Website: walmart
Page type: order-returns
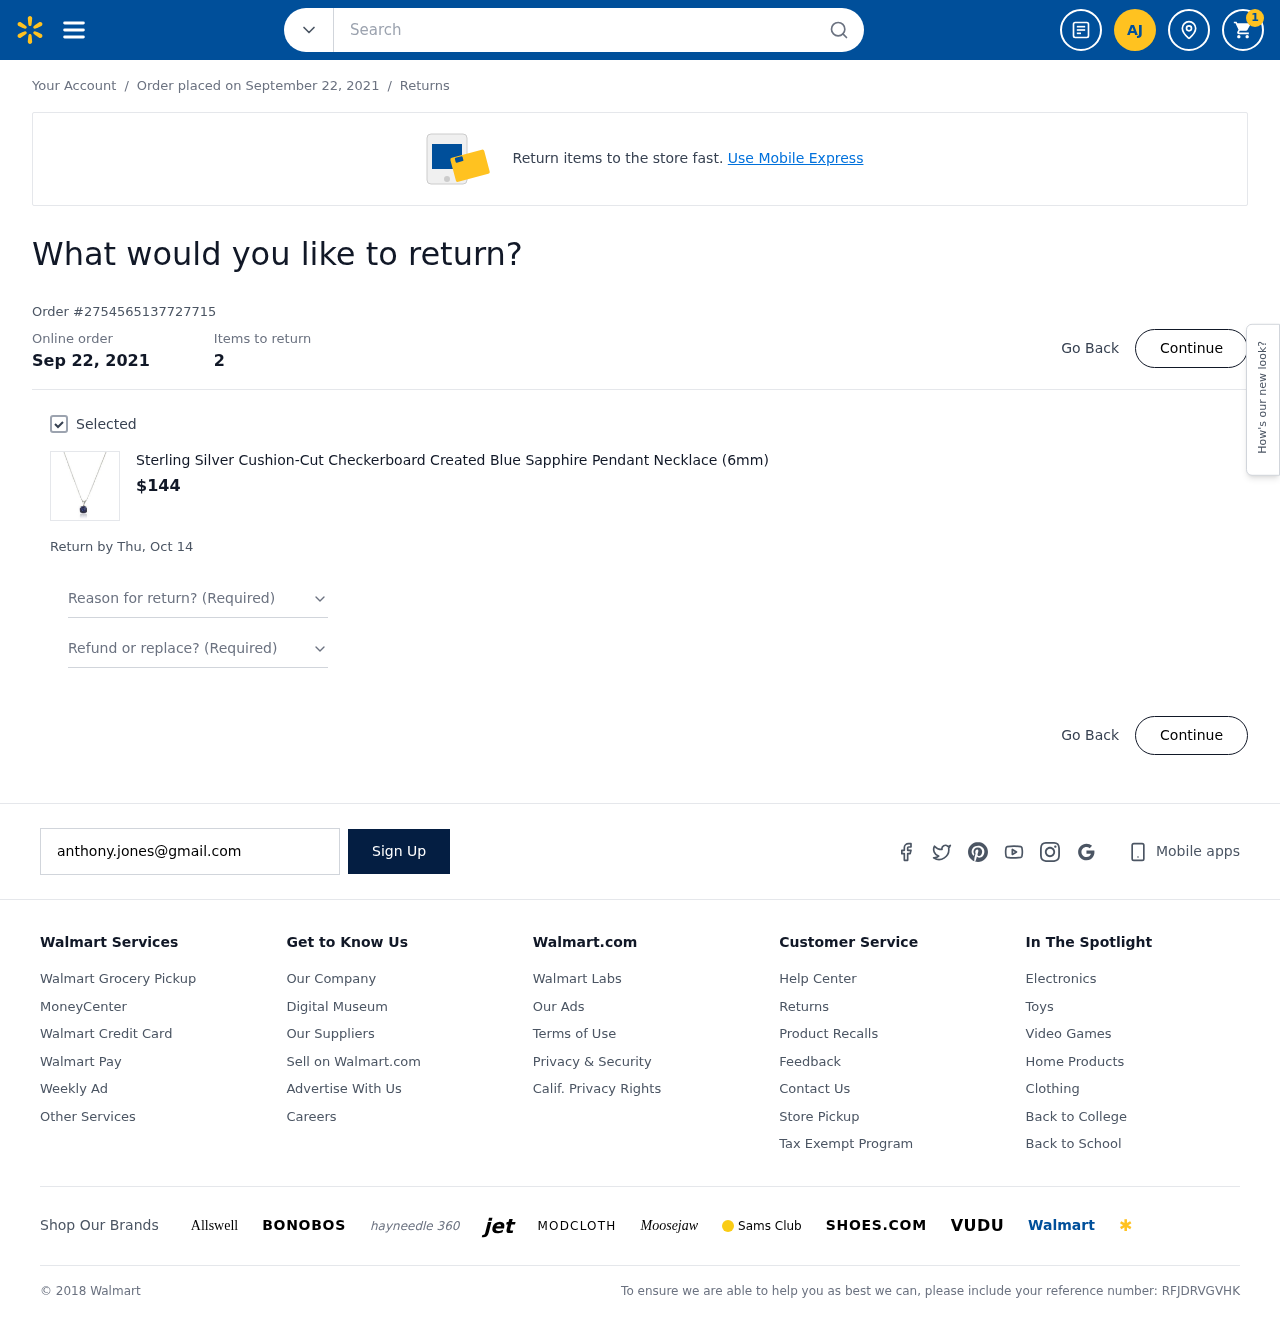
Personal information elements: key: PII_EMAIL
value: anthony.jones@gmail.com
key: PII_INITIALS
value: AJ
Product elements: key: PRODUCT1_NAME
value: Sterling Silver Cushion-Cut Checkerboard Created Blue Sapphire Pendant Necklace (6mm)
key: PRODUCT1_PRICE
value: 144
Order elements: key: ORDER_NUM_ITEMS
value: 1
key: ORDER_DATE
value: Order placed on September 22, 2021
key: ORDER_DATE
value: Sep 22, 2021
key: ORDER_ID
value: Order #2754565137727715
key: ORDER_NUM_ITEMS
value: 2
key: ORDER_RETURN_BY_DATE
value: Return by Thu, Oct 14
Search elements: key: HEADER_SEARCH
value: Search